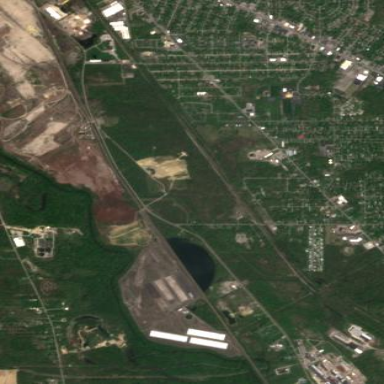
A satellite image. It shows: Brownfield area.